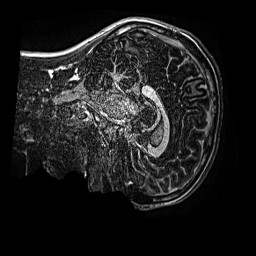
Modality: MP2RAGE
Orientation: sagittal
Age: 12
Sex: male
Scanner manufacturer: siemens
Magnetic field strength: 3 T
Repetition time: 4 s
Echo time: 0.00299 s